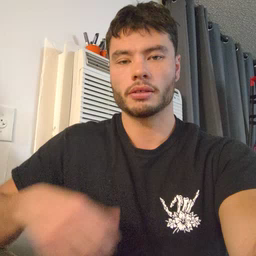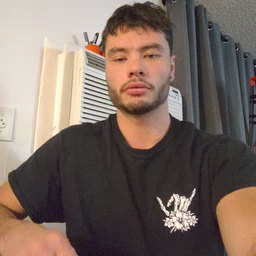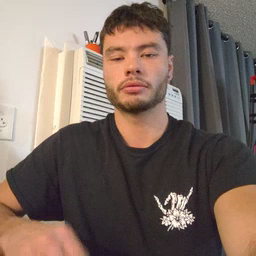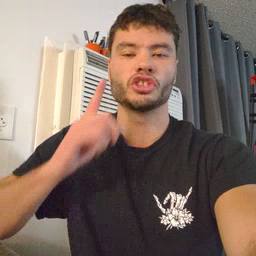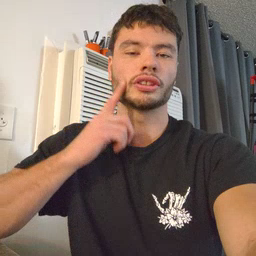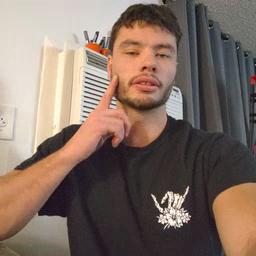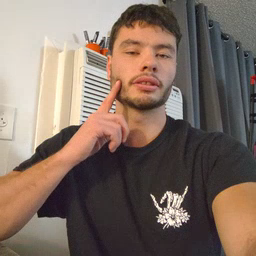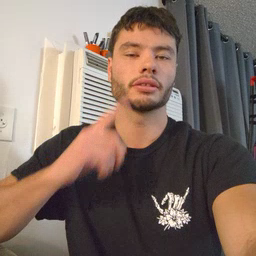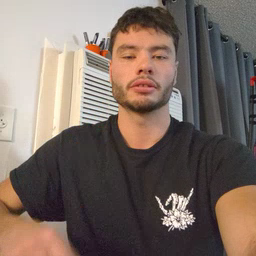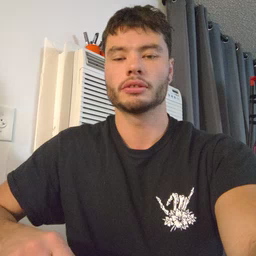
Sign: cheek